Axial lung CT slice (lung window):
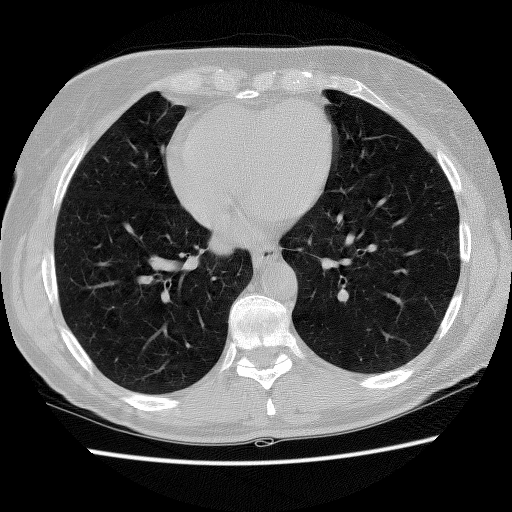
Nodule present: no